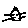
Label: cat